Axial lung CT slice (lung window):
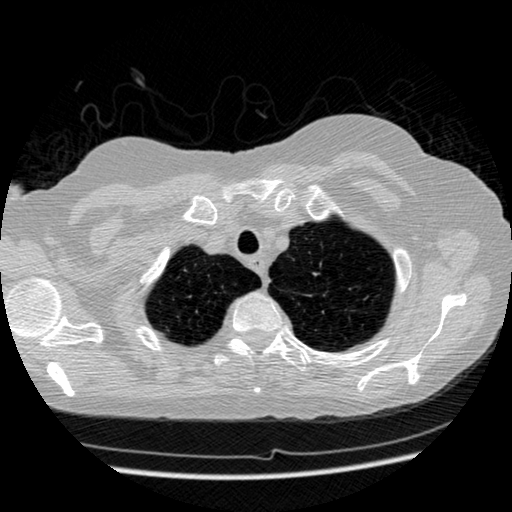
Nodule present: no